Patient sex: M
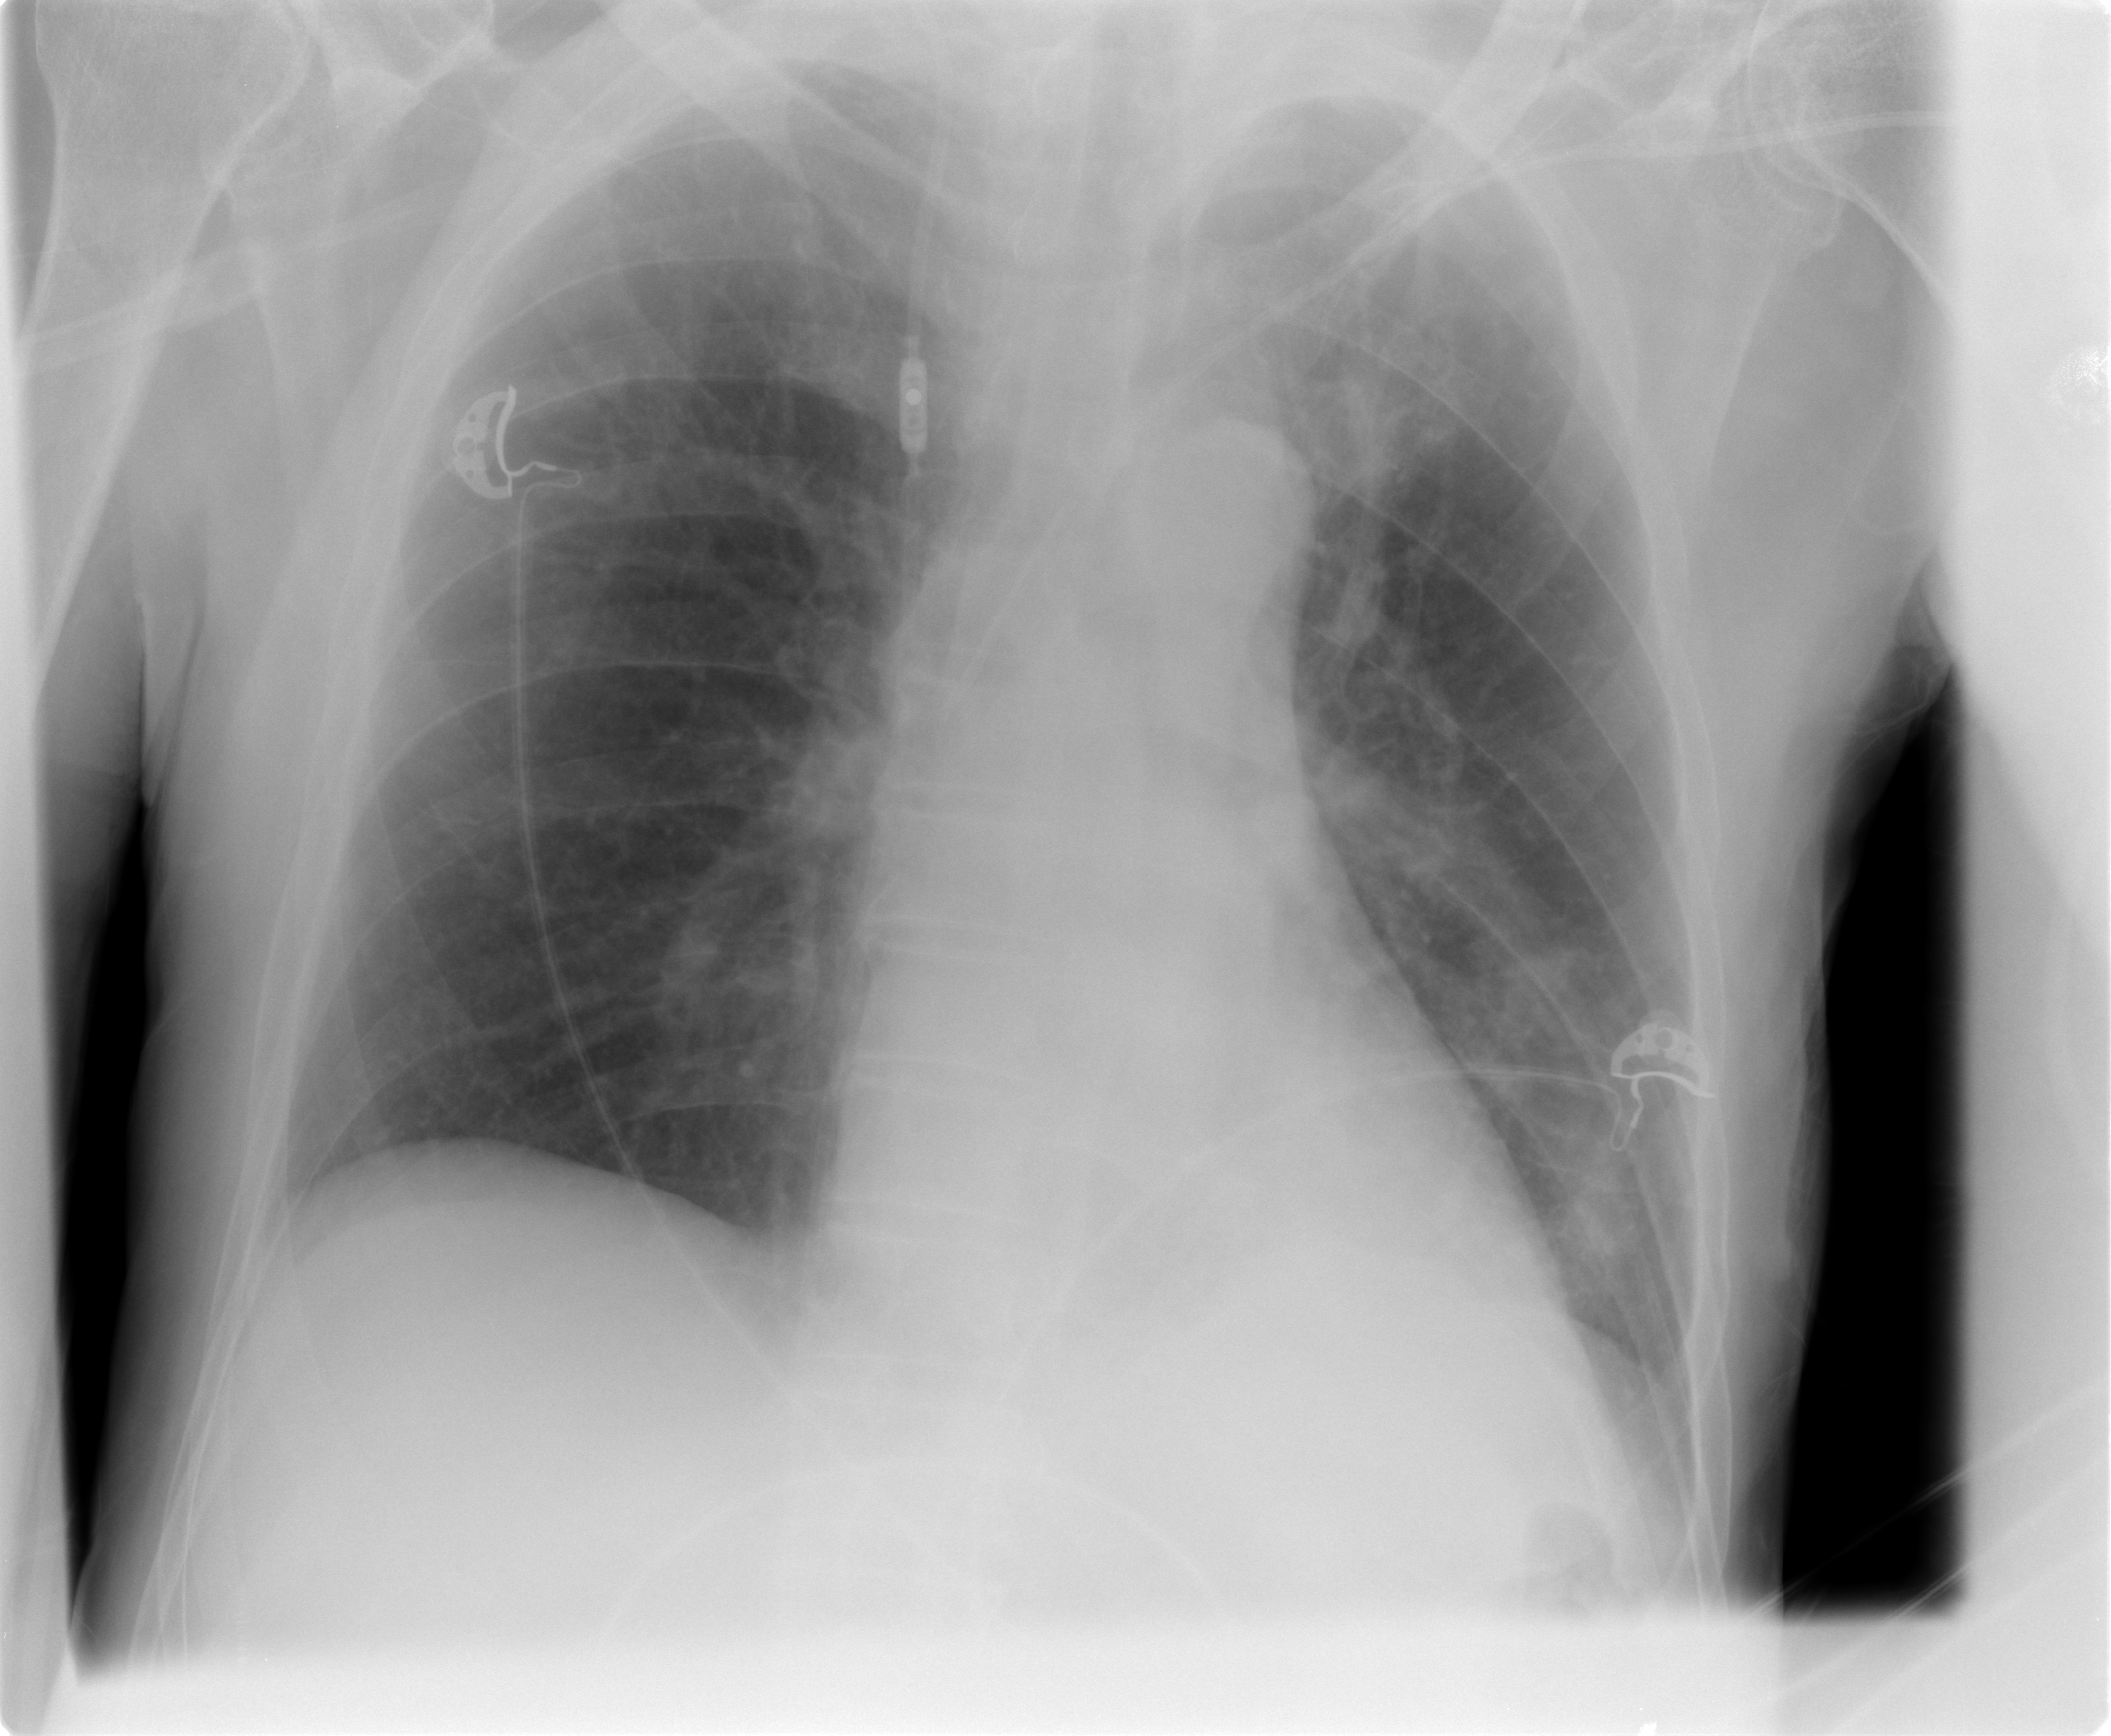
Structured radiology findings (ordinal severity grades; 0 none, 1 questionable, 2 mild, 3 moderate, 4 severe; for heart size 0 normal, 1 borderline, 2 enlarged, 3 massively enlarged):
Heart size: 0
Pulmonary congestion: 0
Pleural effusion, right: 0
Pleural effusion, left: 1
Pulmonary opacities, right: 0
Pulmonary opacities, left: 0
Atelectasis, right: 0
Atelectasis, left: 0